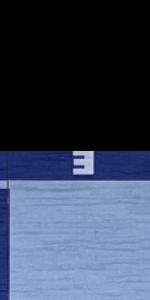
Label: Empty